Chest X-ray:
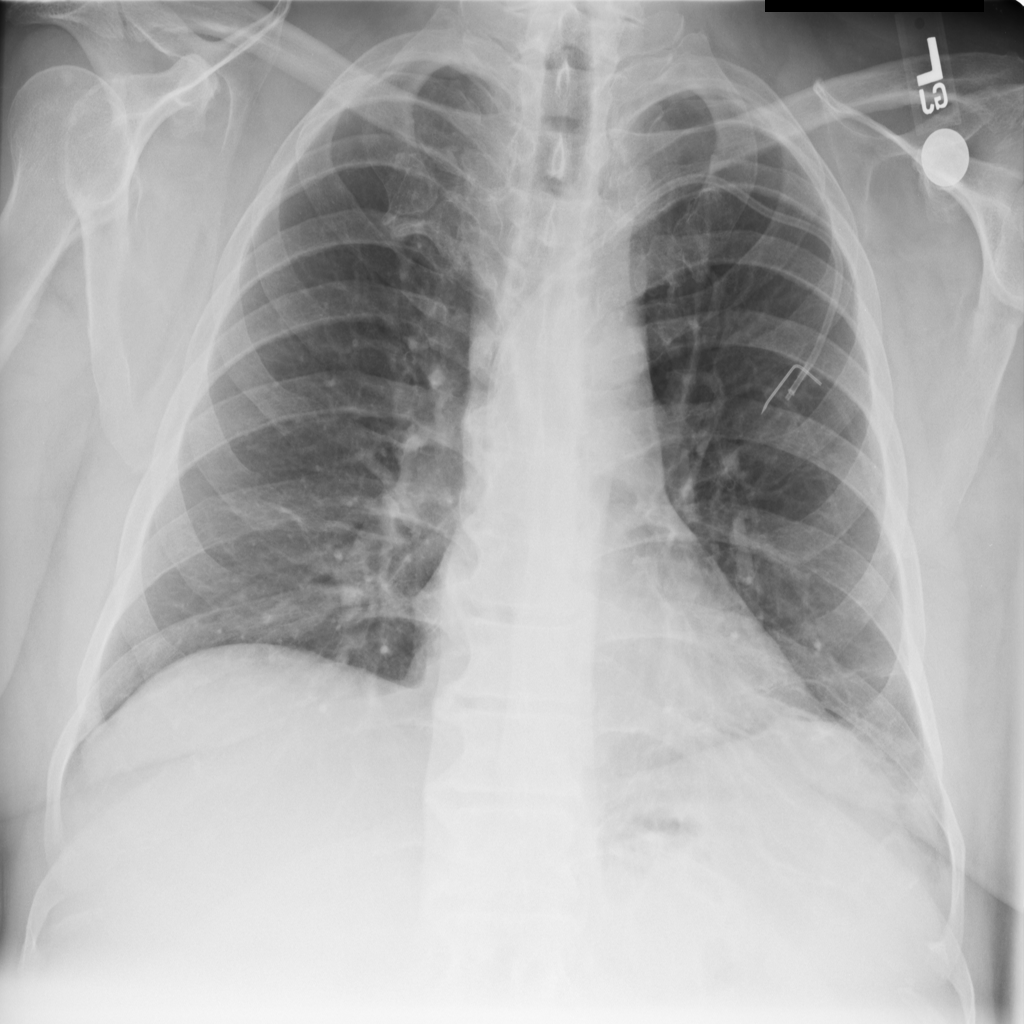
Findings: Atelectasis
No abnormal finding: no